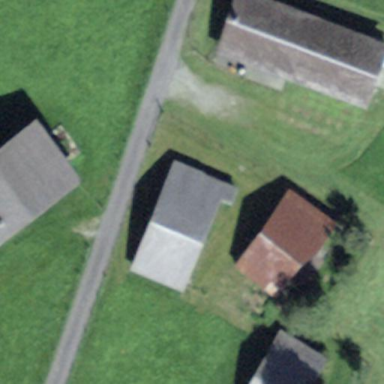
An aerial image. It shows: Barn.